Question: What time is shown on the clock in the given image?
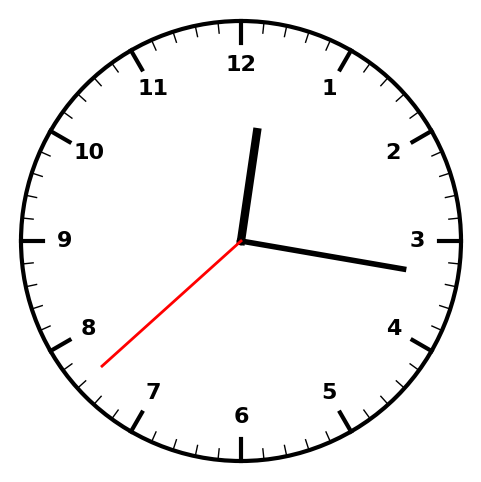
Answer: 12:16:38